Question: In Sublime Text 3, unicode characters are not shown correctly. In gedit it works fine. I tried saving the document as UTF-8, Tried setting default encoding to UTF-8 but still its not working. I even tried changing the font. Please check this picture :

The top word is the correct form. But sublime is showing it differently (like the word in the bottom). How can I fix this?
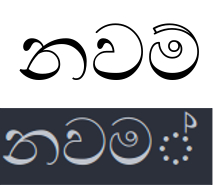
Answer: Sublime doesn't support Complex Text Layout at all I'm afraid. That means you don't even get proper Arabic or Hebrew, let alone Sinhala.
Hopefully this will be added some day but it's not a straightforward feature. As Sublime is focused on code rather than natural language it might not be amongst the author's priorities.